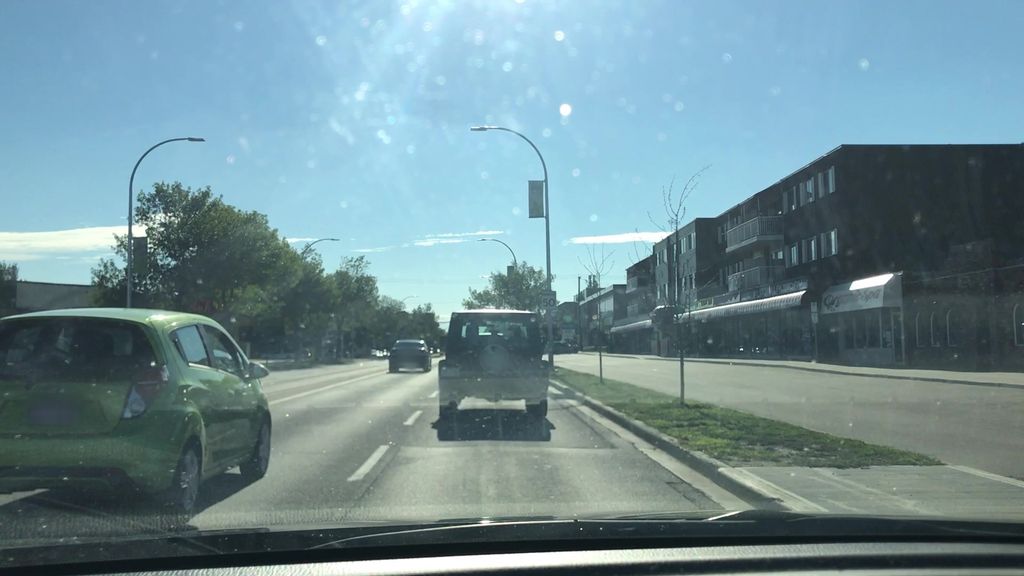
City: edmonton